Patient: sex M, age 71
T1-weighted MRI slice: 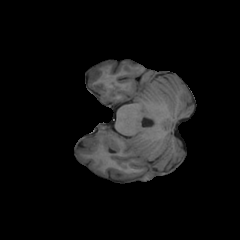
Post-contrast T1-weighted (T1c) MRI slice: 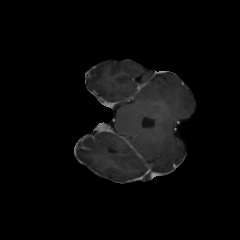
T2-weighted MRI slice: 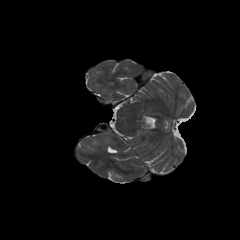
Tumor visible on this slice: yes
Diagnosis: Glioblastoma, IDH-wildtype
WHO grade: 4